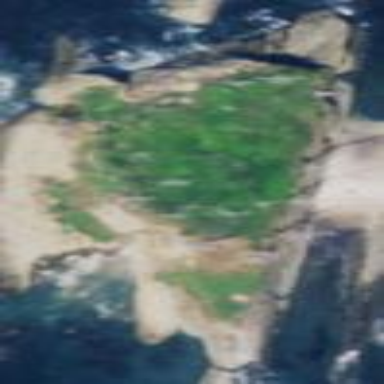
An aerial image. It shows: Islet along the coastline.